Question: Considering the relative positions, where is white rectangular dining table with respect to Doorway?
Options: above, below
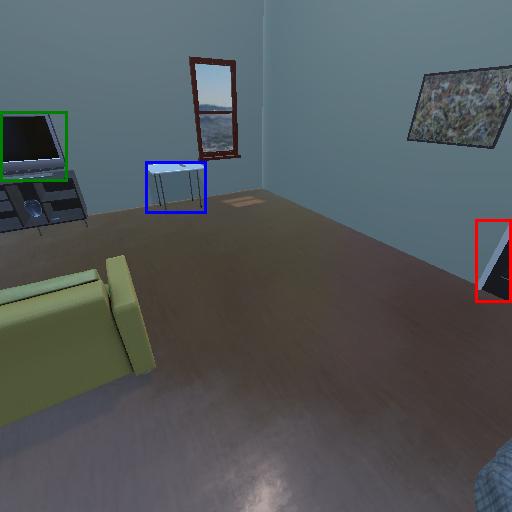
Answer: above